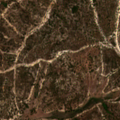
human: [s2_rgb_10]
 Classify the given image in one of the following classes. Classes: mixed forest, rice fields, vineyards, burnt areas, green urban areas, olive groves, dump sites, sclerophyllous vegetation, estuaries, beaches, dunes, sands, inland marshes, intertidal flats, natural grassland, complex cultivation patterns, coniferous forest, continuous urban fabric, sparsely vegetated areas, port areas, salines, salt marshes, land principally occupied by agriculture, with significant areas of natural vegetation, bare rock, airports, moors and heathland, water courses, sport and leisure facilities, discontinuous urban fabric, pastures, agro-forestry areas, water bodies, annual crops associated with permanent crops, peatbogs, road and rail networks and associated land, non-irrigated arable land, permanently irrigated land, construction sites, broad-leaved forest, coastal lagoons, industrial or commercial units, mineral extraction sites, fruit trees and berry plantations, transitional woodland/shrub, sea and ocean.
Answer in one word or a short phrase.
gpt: broad-leaved forest, mixed forest